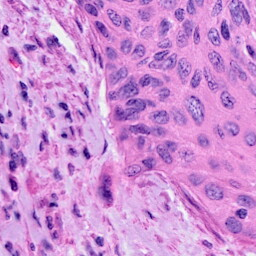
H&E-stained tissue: Cervix